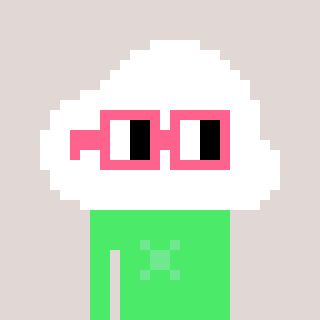
a pixel art character with square pink glasses, a cloud-shaped head and a teal-colored body on a warm background